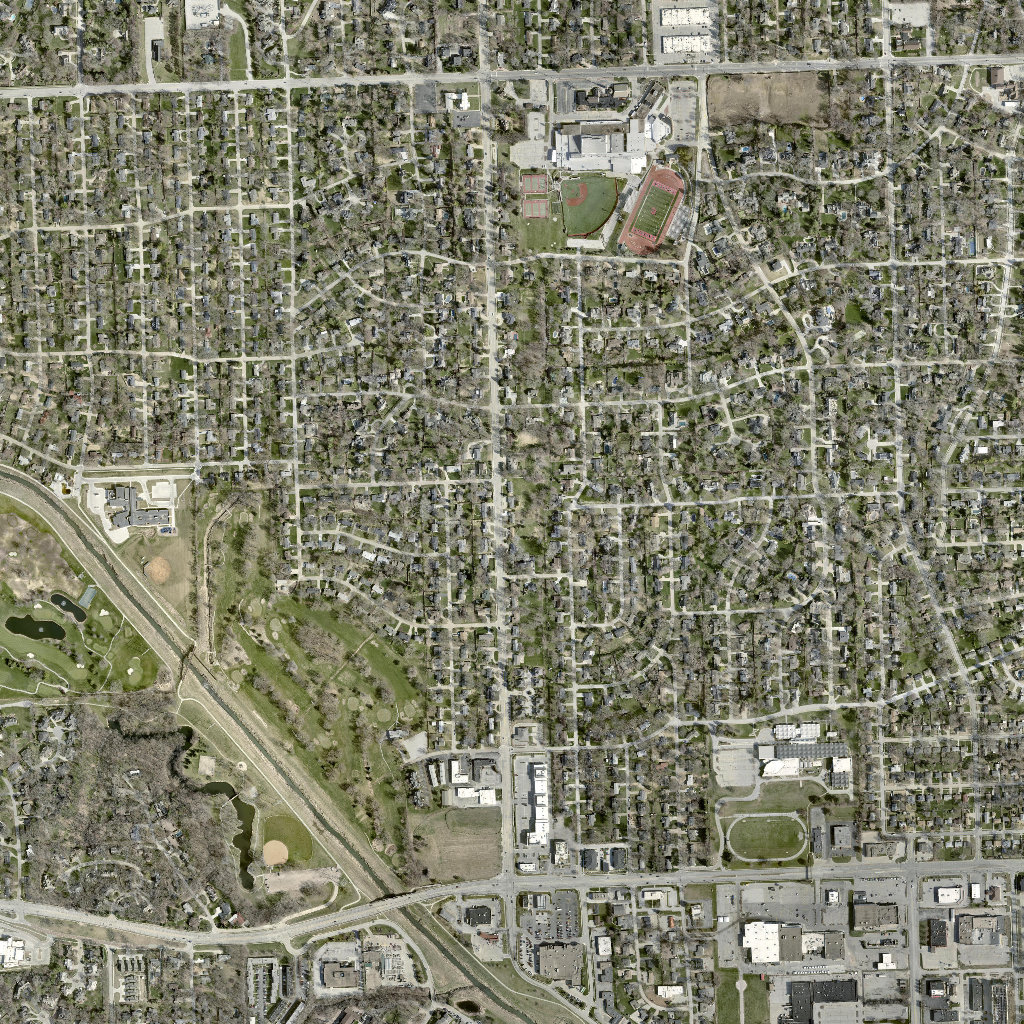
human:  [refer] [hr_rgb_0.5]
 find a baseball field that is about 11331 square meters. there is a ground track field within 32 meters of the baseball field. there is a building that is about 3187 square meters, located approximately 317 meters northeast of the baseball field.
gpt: <box>[[54, 16, 61, 23, 0]]</box>